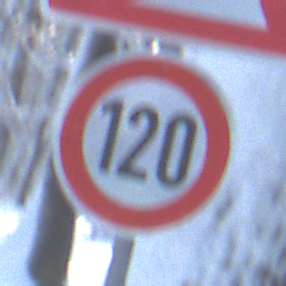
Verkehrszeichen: Geschwindigkeit120
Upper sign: DoppelkurveRechts
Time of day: MorningAfternoon
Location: Outdoor (Nature)
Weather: Clear
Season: Winter
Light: Natural